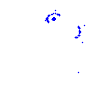
Particle: kaon